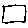
Label: square